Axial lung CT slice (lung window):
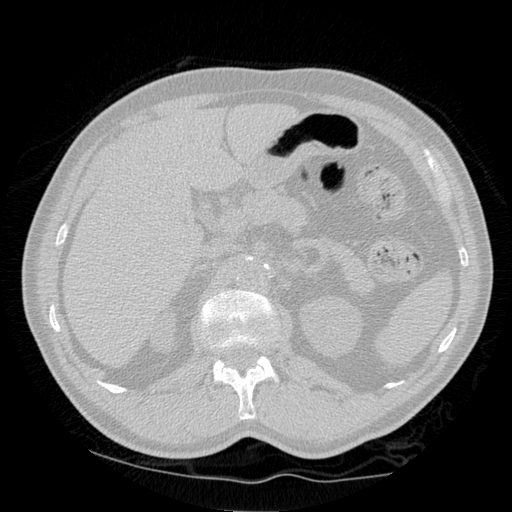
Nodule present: no